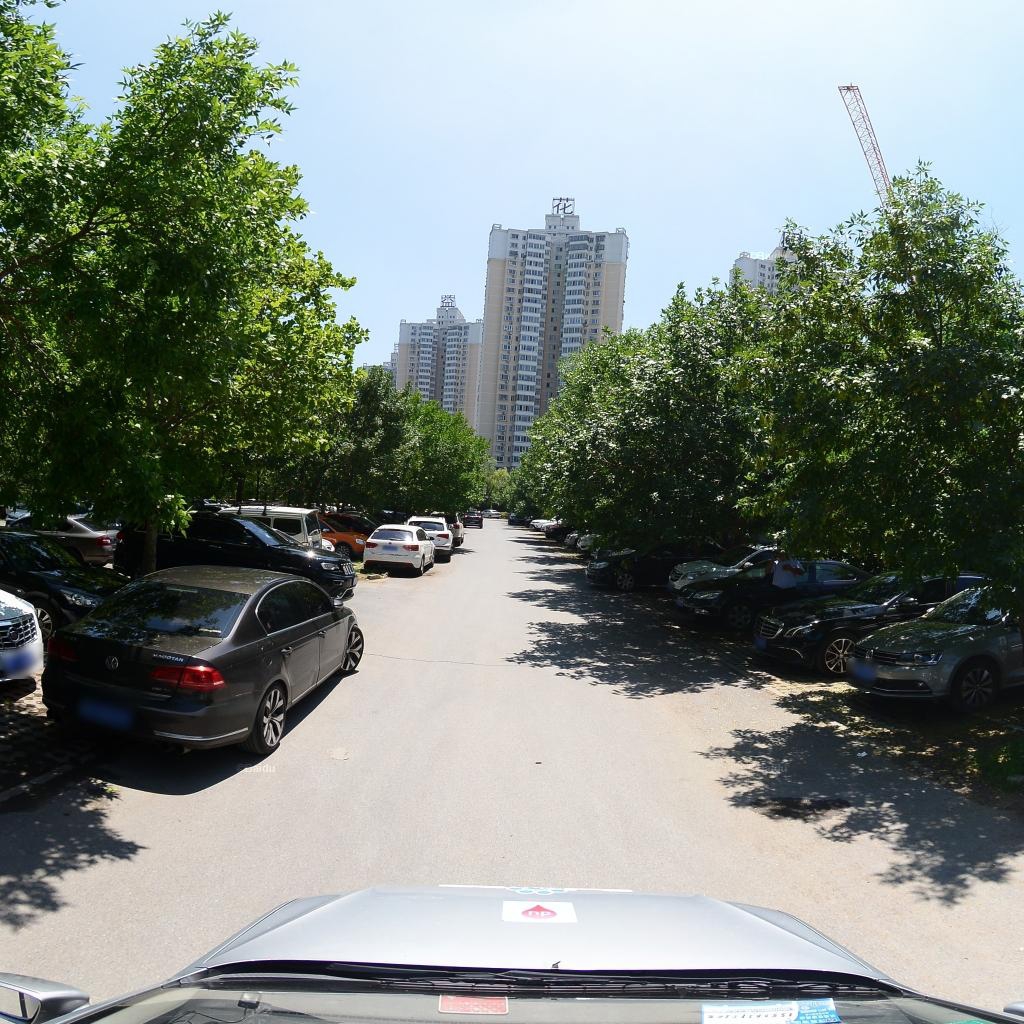
Region: Fengtai
Road damage annotations: transverse crack